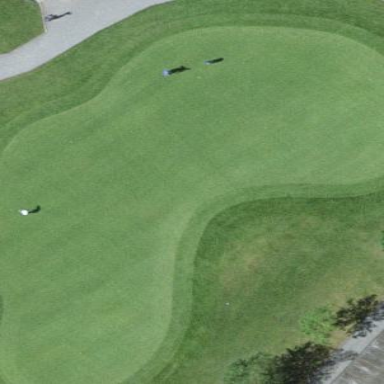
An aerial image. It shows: Golf green.